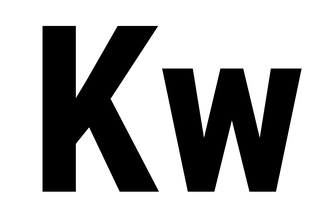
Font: Roboto_Condensed_Bold